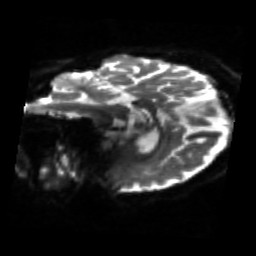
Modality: sbref
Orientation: sagittal
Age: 71
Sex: female
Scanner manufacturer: siemens
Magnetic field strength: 3 T
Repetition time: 4.71 s
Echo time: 0.0906 s